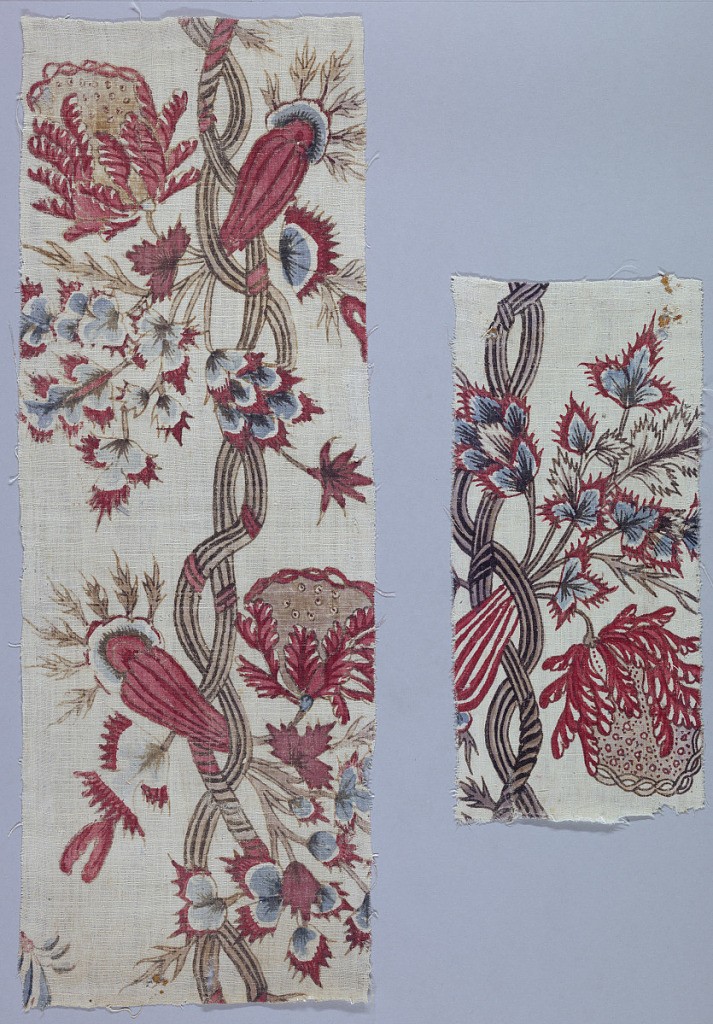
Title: Textile
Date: ca. 1800
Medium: cotton Technique: mordant for 2 reds, lavender and black applied by brush; madder dyed; blue applied over resist; chintz on plain weave
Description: Curving stem with fantastic flora.